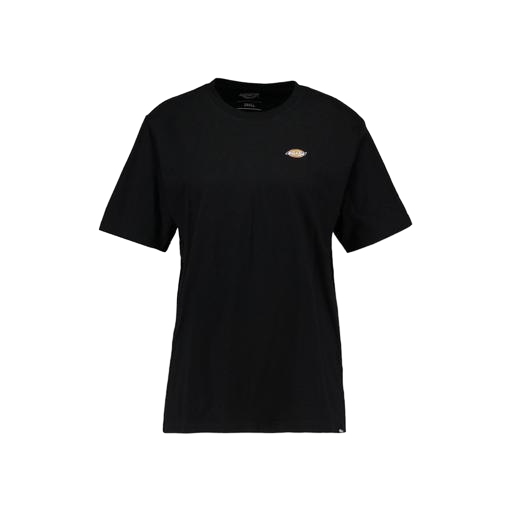
unisex t-shirt, black woman's tee, black t-shirt woman, white background